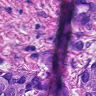
Metastatic tissue present: yes